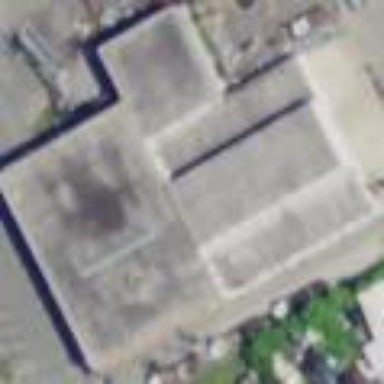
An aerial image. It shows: Commercial building.